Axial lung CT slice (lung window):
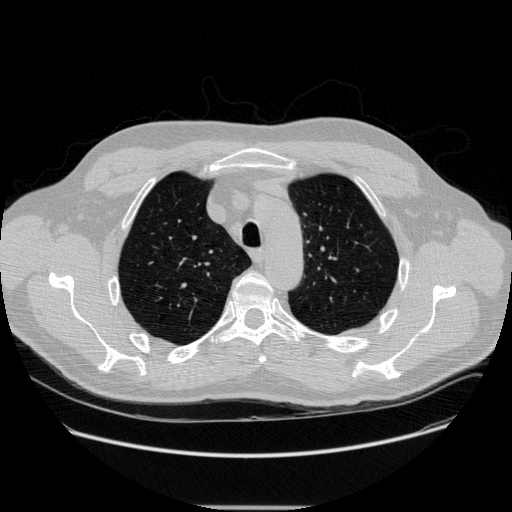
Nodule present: no